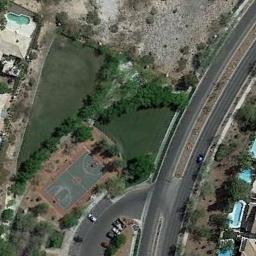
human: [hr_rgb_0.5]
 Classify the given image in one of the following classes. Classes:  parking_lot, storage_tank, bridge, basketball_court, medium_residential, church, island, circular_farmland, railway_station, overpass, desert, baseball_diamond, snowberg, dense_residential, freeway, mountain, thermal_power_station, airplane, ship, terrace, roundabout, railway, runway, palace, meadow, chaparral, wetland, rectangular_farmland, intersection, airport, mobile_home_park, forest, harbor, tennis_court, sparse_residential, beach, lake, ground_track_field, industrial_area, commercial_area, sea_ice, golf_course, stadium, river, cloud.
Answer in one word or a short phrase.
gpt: basketball_court